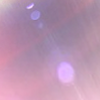
Label: sunburn